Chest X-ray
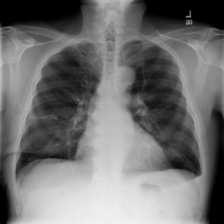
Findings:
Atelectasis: positive
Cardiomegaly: negative
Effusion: negative
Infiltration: negative
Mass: negative
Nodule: negative
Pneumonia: negative
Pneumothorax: negative
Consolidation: negative
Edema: negative
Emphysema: negative
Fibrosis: negative
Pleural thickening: negative
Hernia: negative